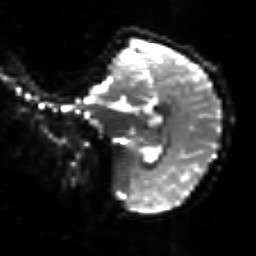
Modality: sbref
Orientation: sagittal
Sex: female
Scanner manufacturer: siemens
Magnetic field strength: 3 T
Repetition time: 5 s
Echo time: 0.071 s